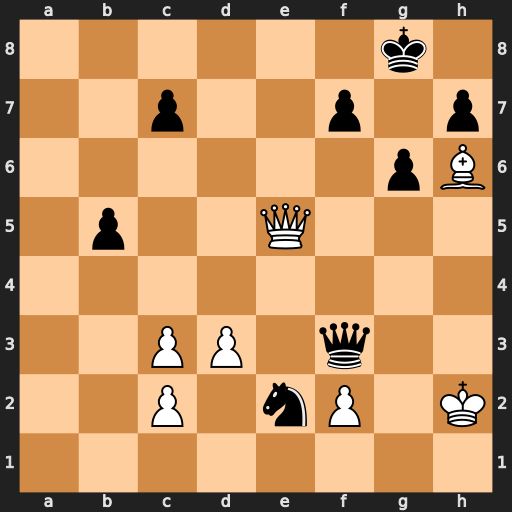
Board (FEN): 6k1/2p2p1p/6pB/1p2Q3/8/2PP1q2/2P1nP1K/8
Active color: w
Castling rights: -
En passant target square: -
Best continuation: Qg7#